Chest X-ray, AP view. Patient: 54 years old, sex M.
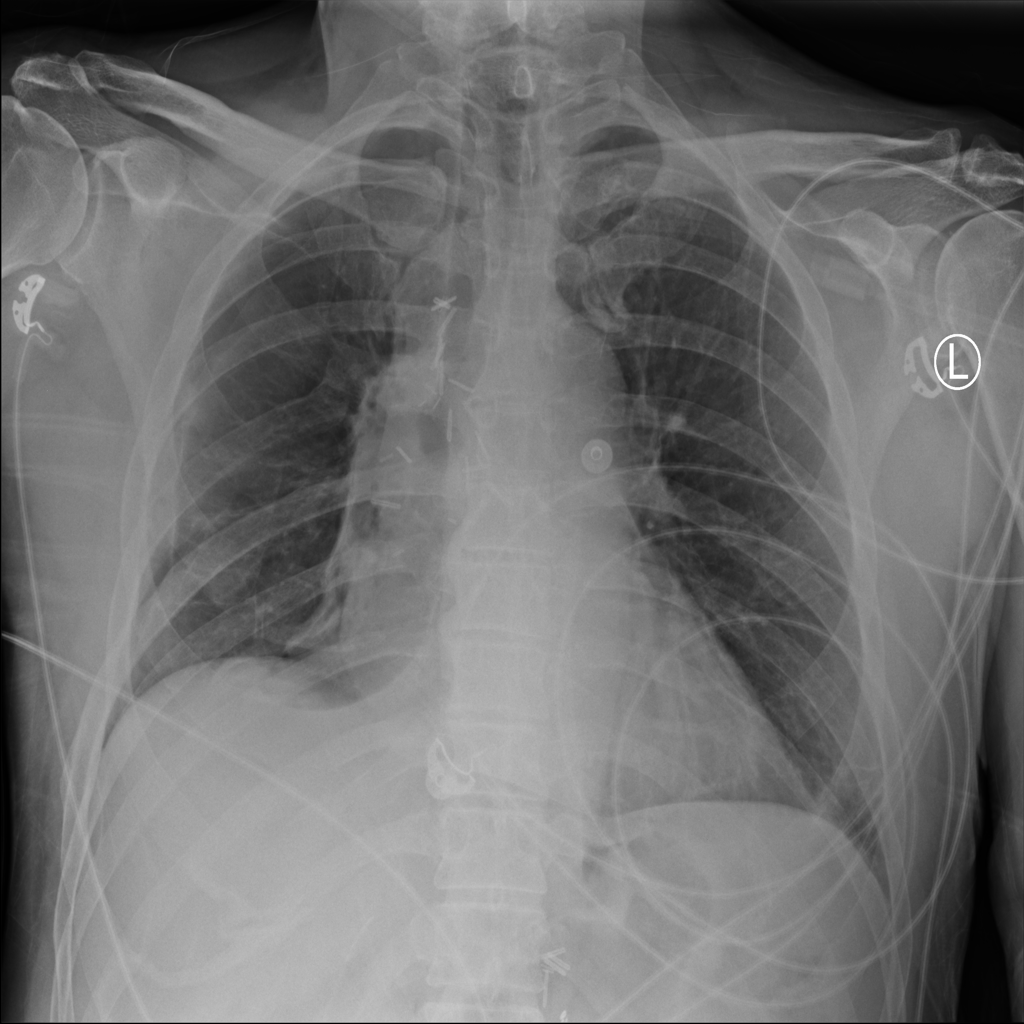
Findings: Pneumothorax